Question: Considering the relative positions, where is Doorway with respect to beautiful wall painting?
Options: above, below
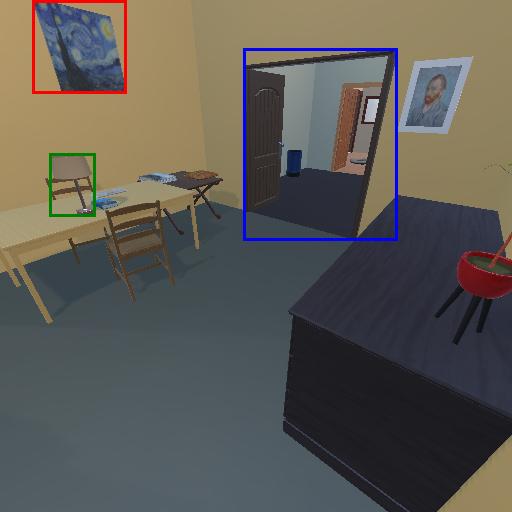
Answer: above